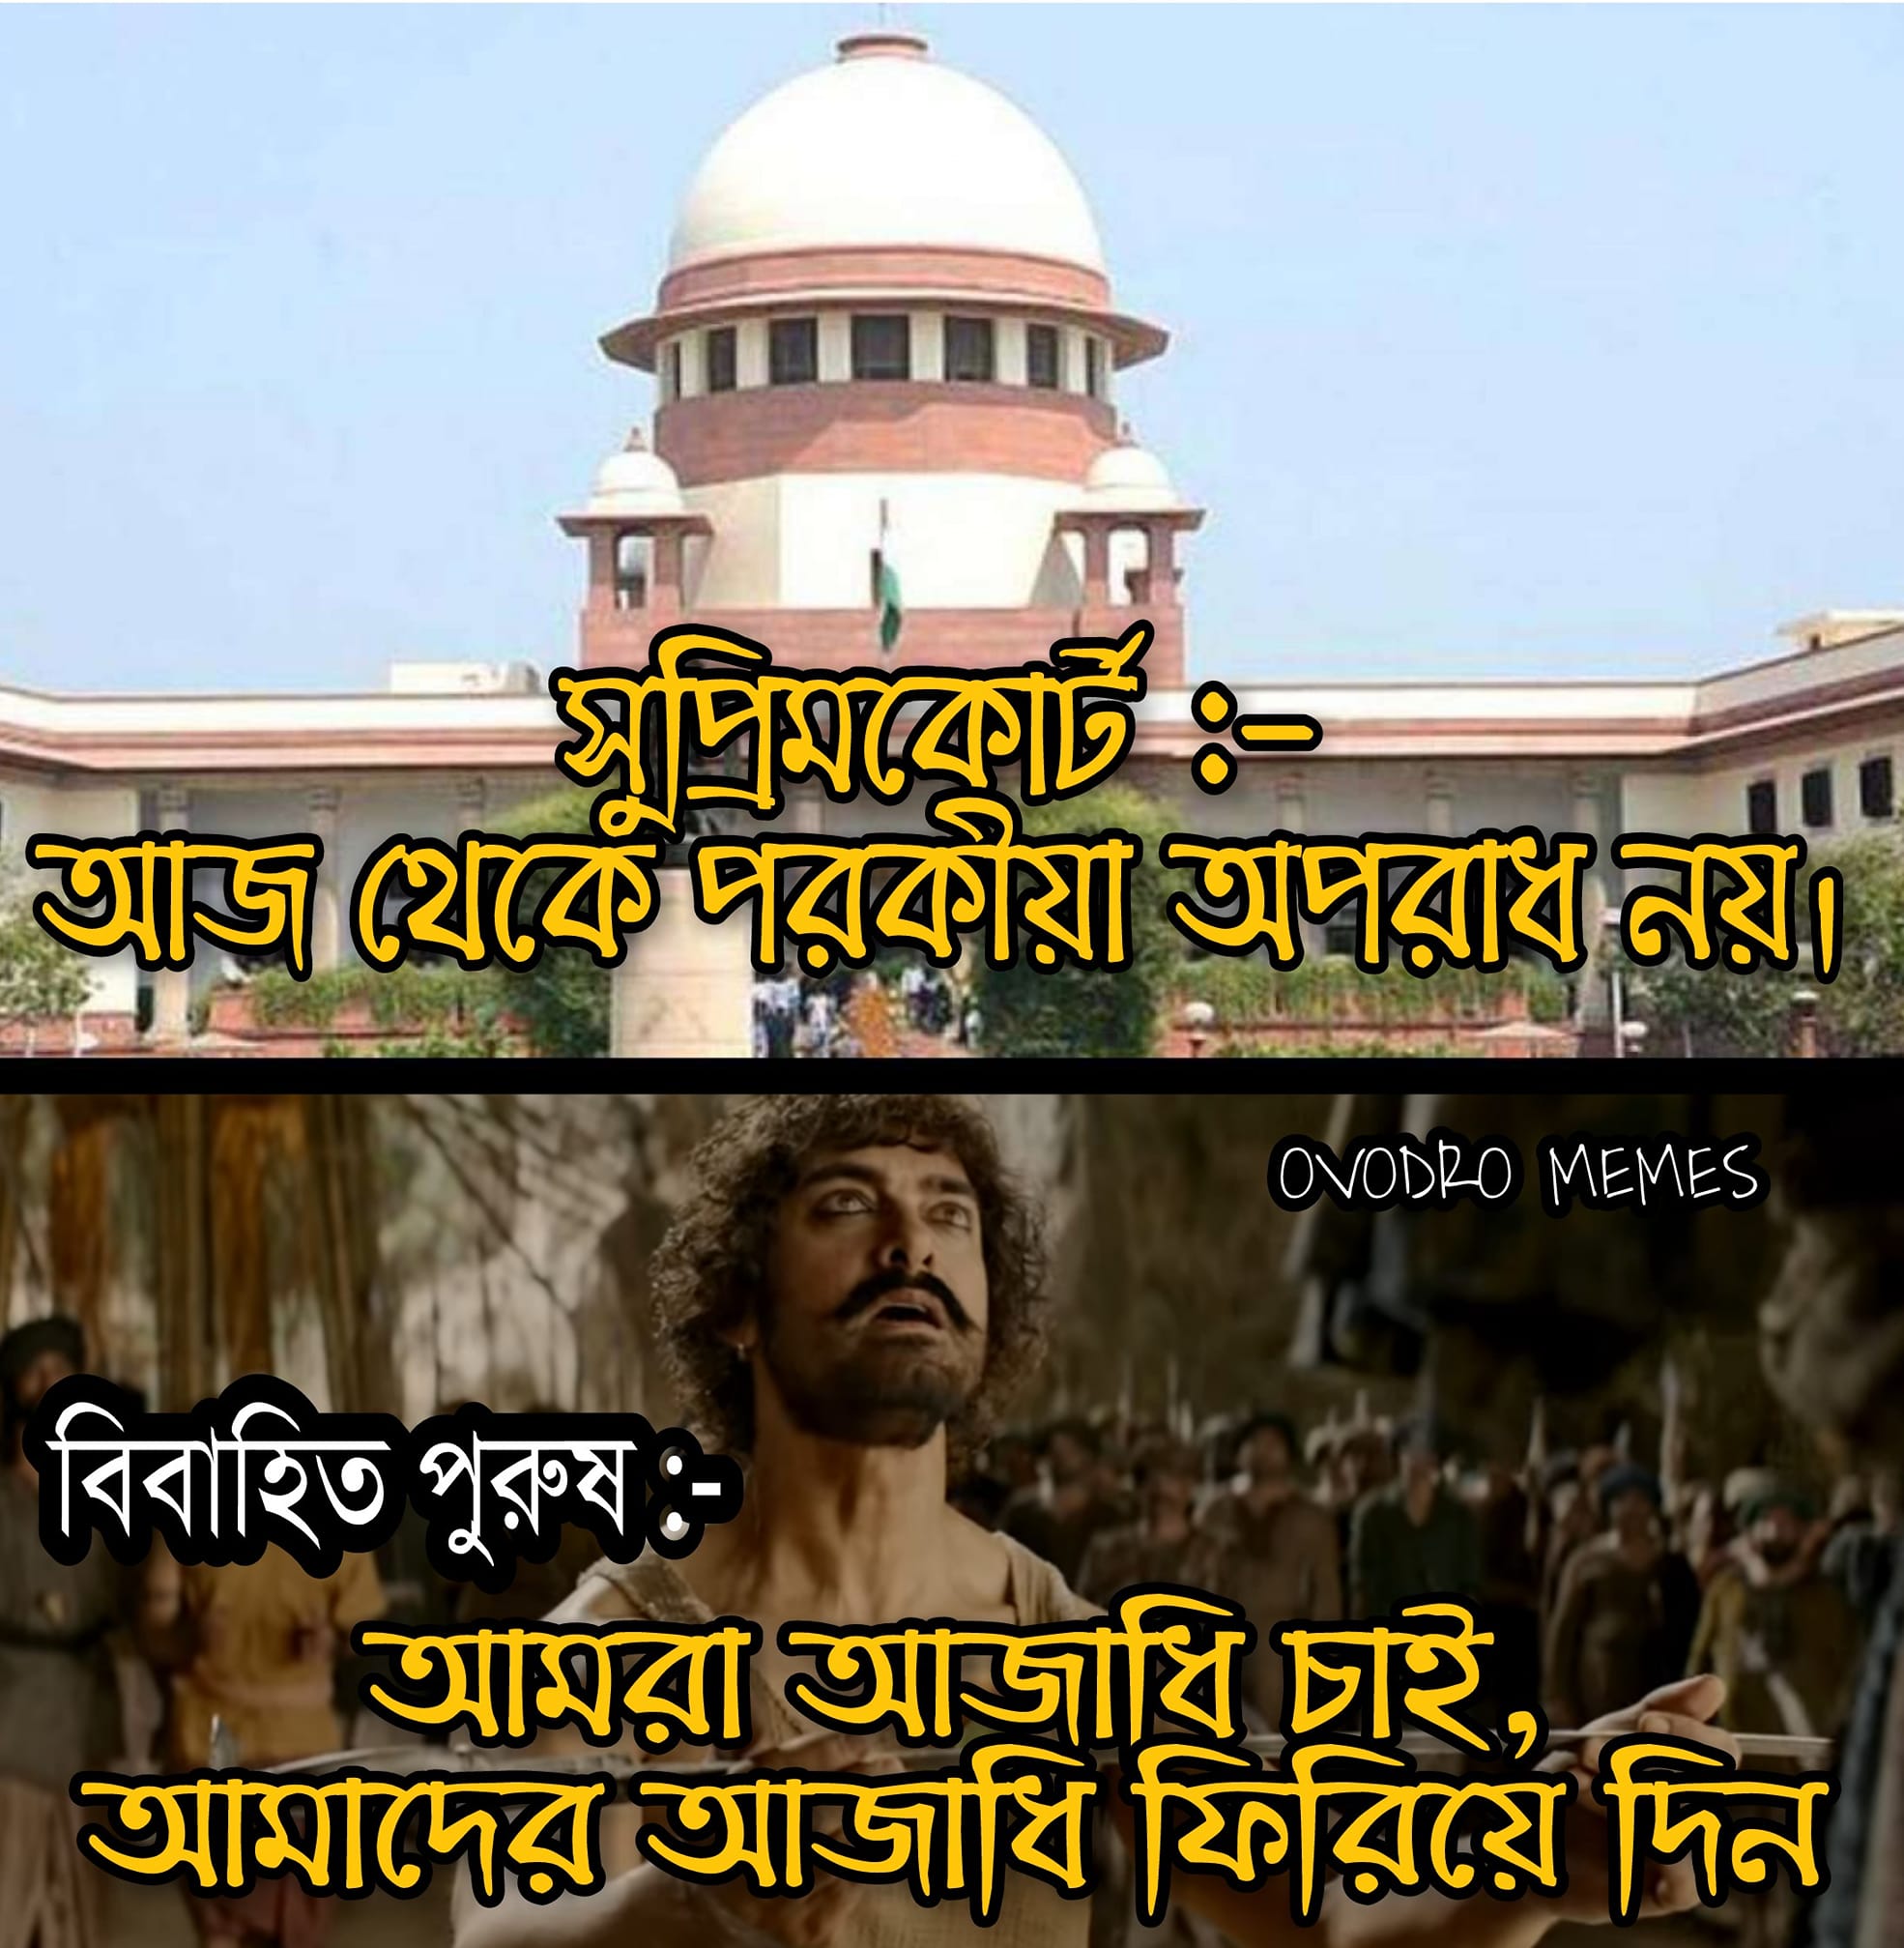
Caption: সুপ্রিমকোর্টঃ-  আজ থেকে পরকীয়া অপরাধ নয় ।    বিবাহিত পুরুষঃ-   আমরা আজাধি চাই,  আমাদের আজাধি ফিরিয়ে দিন
Label: non-hate